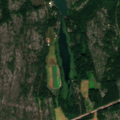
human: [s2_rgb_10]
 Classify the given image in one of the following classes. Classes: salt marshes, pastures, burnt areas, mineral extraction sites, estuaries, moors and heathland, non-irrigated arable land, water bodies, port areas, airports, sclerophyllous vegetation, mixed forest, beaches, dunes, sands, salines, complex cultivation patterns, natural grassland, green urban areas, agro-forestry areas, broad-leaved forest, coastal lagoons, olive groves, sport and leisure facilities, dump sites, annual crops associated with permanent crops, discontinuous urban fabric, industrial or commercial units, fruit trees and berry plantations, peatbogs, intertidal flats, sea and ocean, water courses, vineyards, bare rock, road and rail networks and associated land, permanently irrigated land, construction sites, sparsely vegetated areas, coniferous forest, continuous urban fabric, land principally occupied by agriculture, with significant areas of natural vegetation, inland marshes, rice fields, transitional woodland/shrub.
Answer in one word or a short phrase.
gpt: land principally occupied by agriculture, with significant areas of natural vegetation, mixed forest, transitional woodland/shrub